RGB frame:
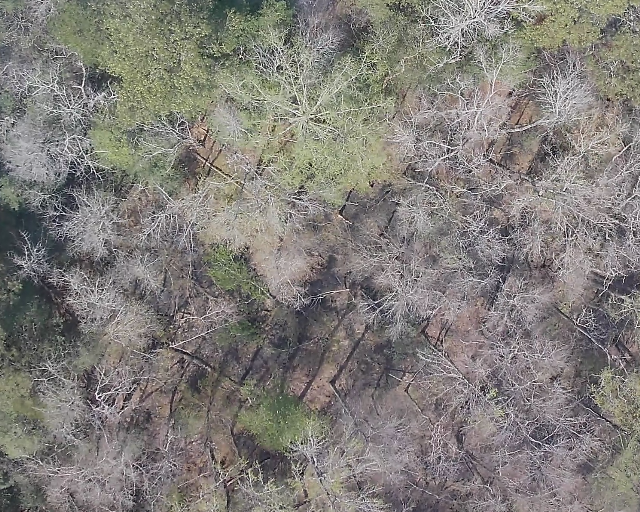
Thermal frame:
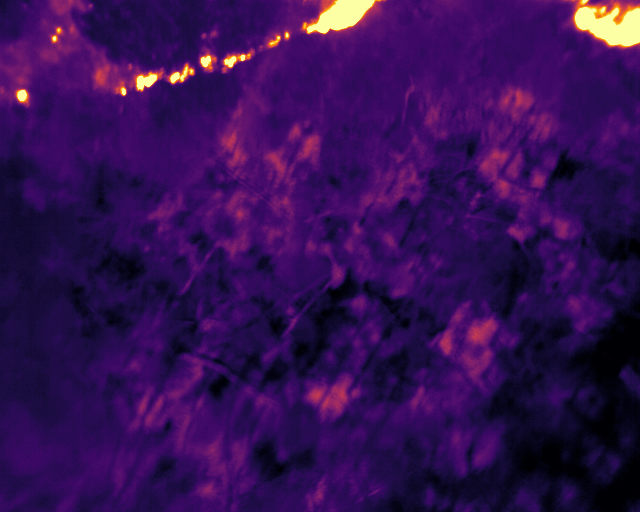
Captured: 2026-02-26 03:42:50
Pixels at or above 80 °C: 2036 (fraction of frame: 0.006213)